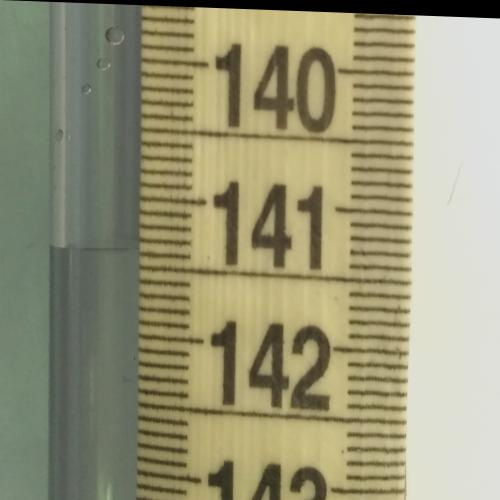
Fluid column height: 141.4 cm